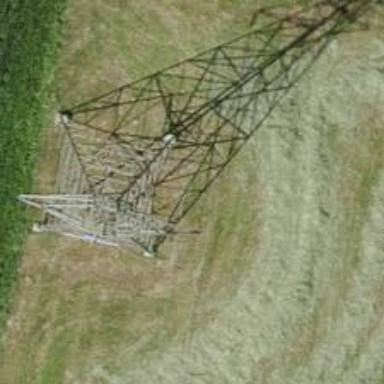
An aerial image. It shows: Towering power structure.